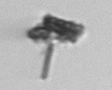
Label: detritus